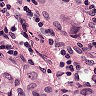
Metastatic tissue present: yes